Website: macys
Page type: cart
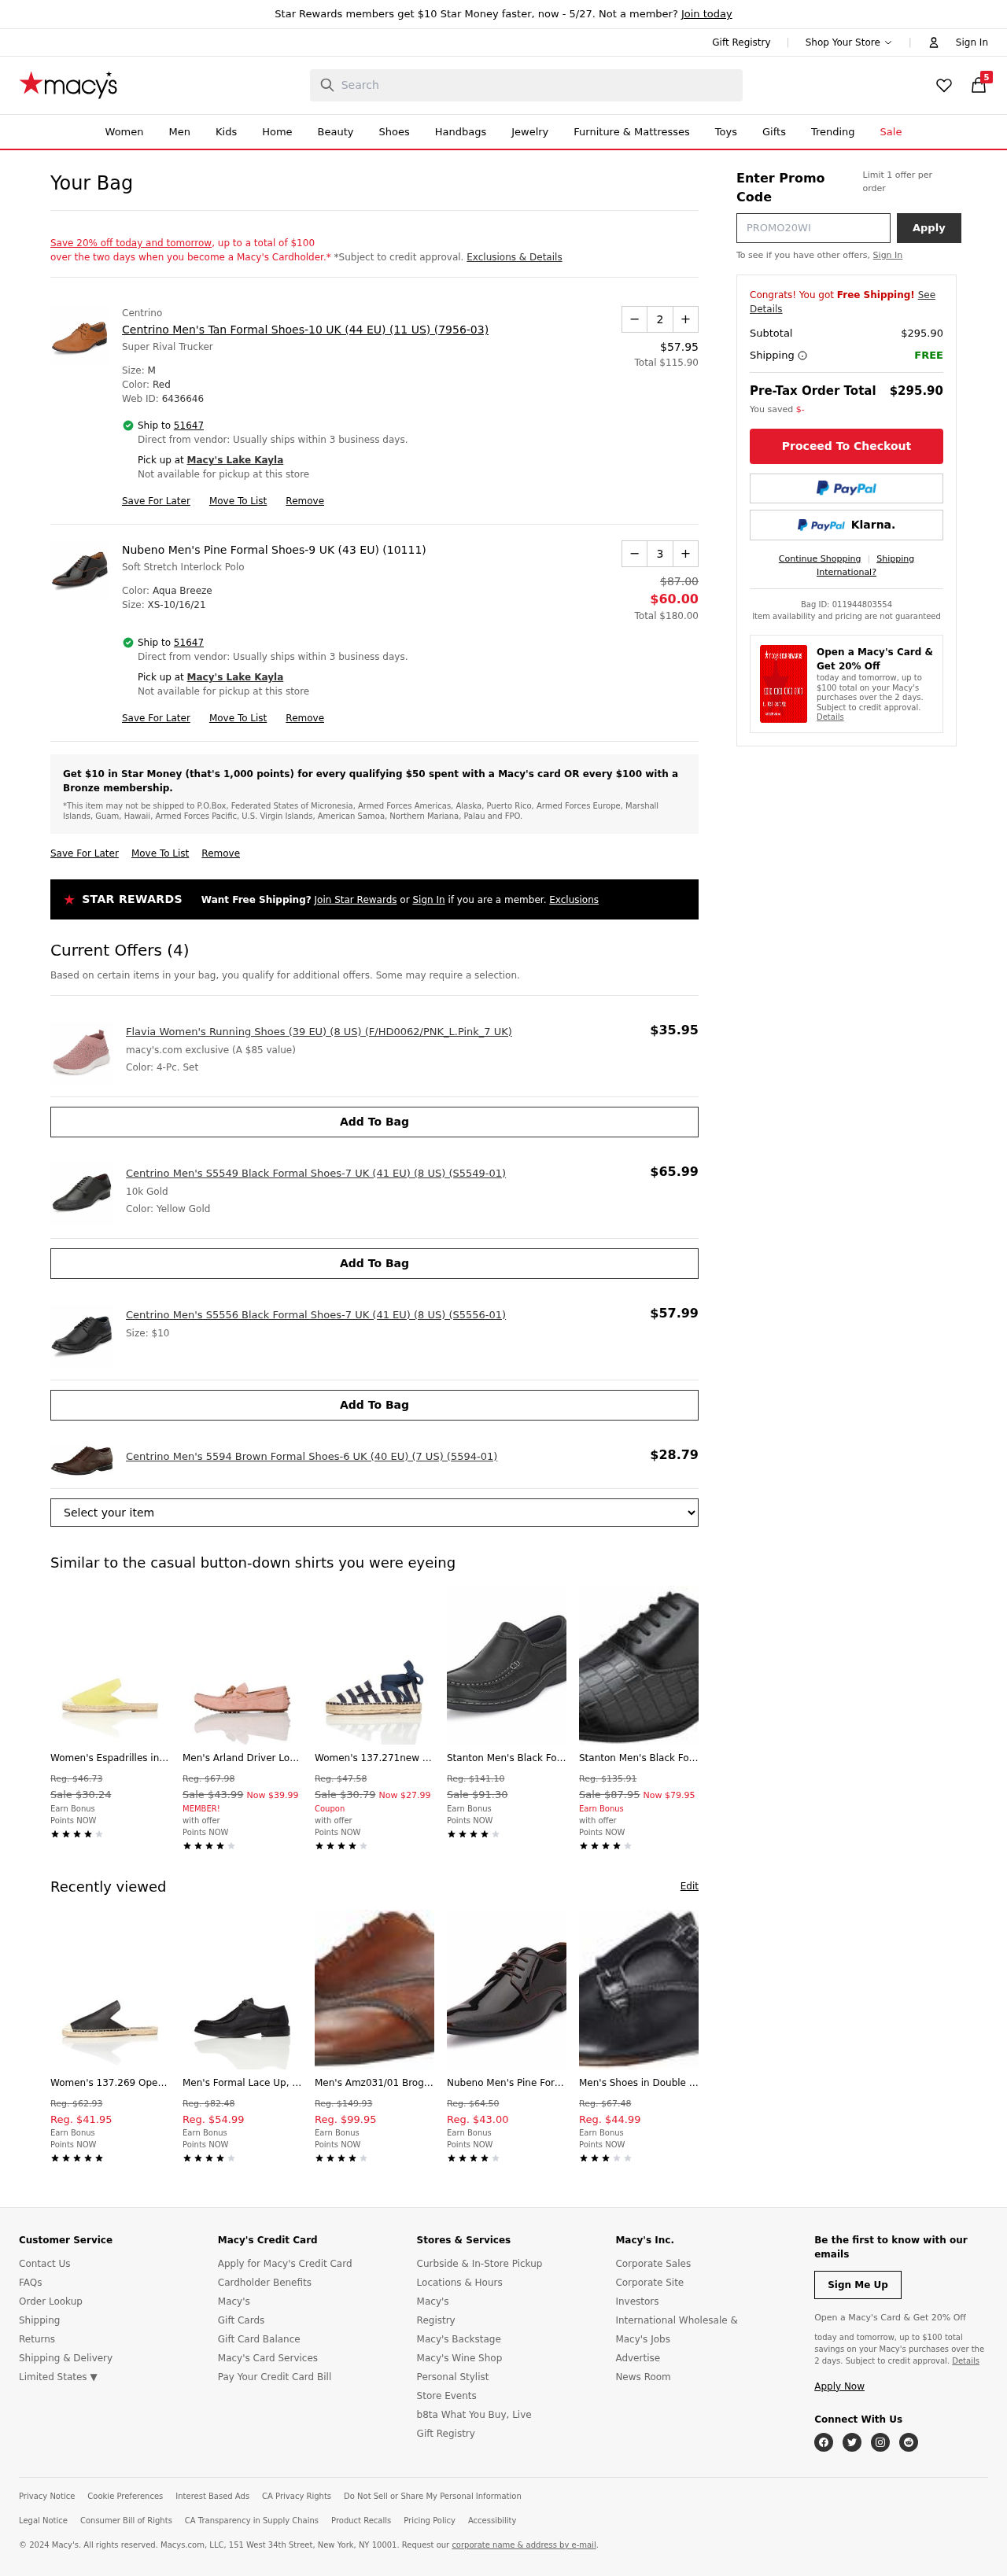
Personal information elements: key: PII_CITY
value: Lake Kayla
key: PII_POSTCODE
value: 51647
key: PII_PROMO_CODE
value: OFF38
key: PII_POSTCODE2
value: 51647
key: PII_CITY2
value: Lake Kayla
Product elements: key: PRODUCT1_BRAND
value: Centrino
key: PRODUCT1_NAME
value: Centrino Men's Tan Formal Shoes-10 UK (44 EU) (11 US) (7956-03)
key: PRODUCT1_PRICE
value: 57.95
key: PRODUCT1_QUANTITY
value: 2
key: PRODUCT2_NAME
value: Nubeno Men's Pine Formal Shoes-9 UK (43 EU) (10111)
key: PRODUCT2_PRICE
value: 60
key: PRODUCT2_QUANTITY
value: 3
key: PRODUCT3_NAME
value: Flavia Women's Running Shoes (39 EU) (8 US) (F/HD0062/PNK_L.Pink_7 UK)
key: PRODUCT3_PRICE
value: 35.95
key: PRODUCT4_NAME
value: Centrino Men's S5549 Black Formal Shoes-7 UK (41 EU) (8 US) (S5549-01)
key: PRODUCT4_PRICE
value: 65.99
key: PRODUCT5_NAME
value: Centrino Men's S5556 Black Formal Shoes-7 UK (41 EU) (8 US) (S5556-01)
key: PRODUCT5_PRICE
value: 57.99
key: PRODUCT6_NAME
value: Centrino Men's 5594 Brown Formal Shoes-6 UK (40 EU) (7 US) (5594-01)
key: PRODUCT6_PRICE
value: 28.79
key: PRODUCT1_TOTAL
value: Total $115.90
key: PRODUCT2_ORIGINAL_PRICE
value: $87.00
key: PRODUCT2_TOTAL
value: Total $180.00
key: PRODUCT7_NAME
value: Women's Espadrilles in Suede Loafer Slipper
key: PRODUCT7_ORIGINAL_PRICE
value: Reg. $46.73
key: PRODUCT7_SALE_PRICE
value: Sale $30.24
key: PRODUCT8_NAME
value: Men's Arland Driver Loafer Shoes
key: PRODUCT8_ORIGINAL_PRICE
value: Reg. $67.98
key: PRODUCT8_SALE_PRICE
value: Sale $43.99
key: PRODUCT8_PRICE
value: Now $39.99
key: PRODUCT9_NAME
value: Women's 137.271new Espadrilles
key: PRODUCT9_ORIGINAL_PRICE
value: Reg. $47.58
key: PRODUCT9_SALE_PRICE
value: Sale $30.79
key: PRODUCT9_PRICE
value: Now $27.99
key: PRODUCT10_NAME
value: Stanton Men's Black Formal Shoes-8 UK (42 EU) (9 US) (FK/DD-13/BLK)
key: PRODUCT10_ORIGINAL_PRICE
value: Reg. $141.10
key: PRODUCT10_SALE_PRICE
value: Sale $91.30
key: PRODUCT11_NAME
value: Stanton Men's Black Formal Shoes-11 UK (45 EU) (12 US) (2345/BLK)
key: PRODUCT11_ORIGINAL_PRICE
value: Reg. $135.91
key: PRODUCT11_SALE_PRICE
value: Sale $87.95
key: PRODUCT11_PRICE
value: Now $79.95
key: PRODUCT12_NAME
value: Women's 137.269 Open Back Slippers, Black, 8 US
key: PRODUCT12_ORIGINAL_PRICE
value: Reg. $62.93
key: PRODUCT12_PRICE
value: Reg. $41.95
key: PRODUCT13_NAME
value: Men's Formal Lace Up, Black (Black), 12 UK
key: PRODUCT13_ORIGINAL_PRICE
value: Reg. $82.48
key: PRODUCT13_PRICE
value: Reg. $54.99
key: PRODUCT14_NAME
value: Men's Amz031/01 Brogues, Brown, Womens 8
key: PRODUCT14_ORIGINAL_PRICE
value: Reg. $149.93
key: PRODUCT14_PRICE
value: Reg. $99.95
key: PRODUCT15_NAME
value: Nubeno Men's Pine Formal Shoes-9 UK (43 EU) (10121)
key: PRODUCT15_ORIGINAL_PRICE
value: Reg. $64.50
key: PRODUCT15_PRICE
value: Reg. $43.00
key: PRODUCT16_NAME
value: Men's Shoes in Double Monk Leather Finish, Black (Black), 6 UK
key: PRODUCT16_ORIGINAL_PRICE
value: Reg. $67.48
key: PRODUCT16_PRICE
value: Reg. $44.99
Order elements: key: ORDER_NUM_ITEMS
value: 5
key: ORDER_SUBTOTAL
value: $295.90
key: ORDER_SUBTOTAL2
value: $295.90
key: ORDER_ID
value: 011944803554
Search elements: key: HEADER_SEARCH
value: Search